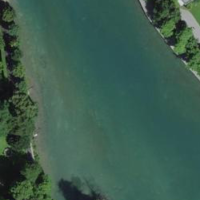
EUNIS habitat code: 15
Species observed at this site:
Erigeron karvinskianus
Mergus merganser